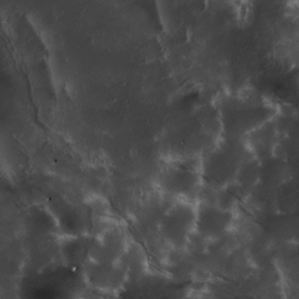
Label: non_frost